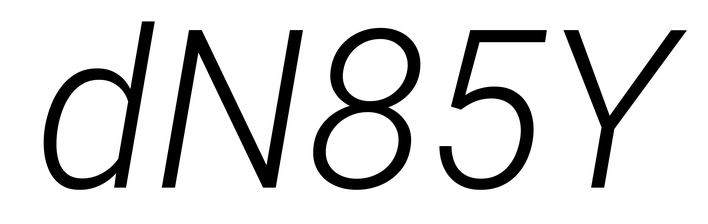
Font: Roboto-Italic_Light_Italic